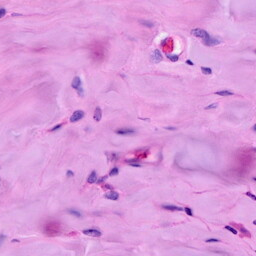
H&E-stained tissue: Breast